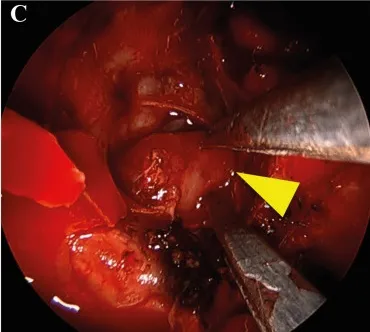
Transpterygoid approach to access sphenoid meningoencephalocele. The meningoencephalocele was then retracted with bipolar cauterization (arrowhead, C).
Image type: medical_photograph (other_medical_photograph)